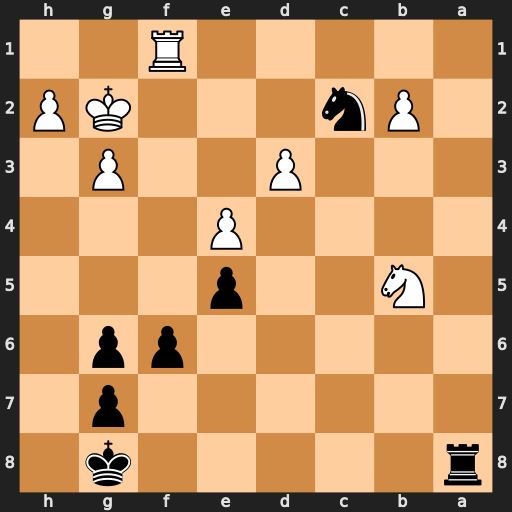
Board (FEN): r5k1/6p1/5pp1/1N2p3/4P3/3P2P1/1Pn3KP/5R2
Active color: b
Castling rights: -
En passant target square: -
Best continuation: Ne3+ Kg1 Nxf1